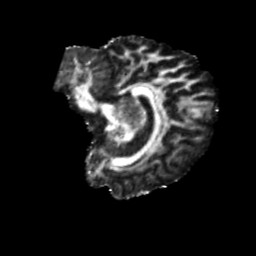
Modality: FA
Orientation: sagittal
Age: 36
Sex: female
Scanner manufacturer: siemens
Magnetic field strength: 3 T
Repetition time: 5.25 s
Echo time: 0.08 s